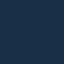
Land use / land cover class: SeaLake